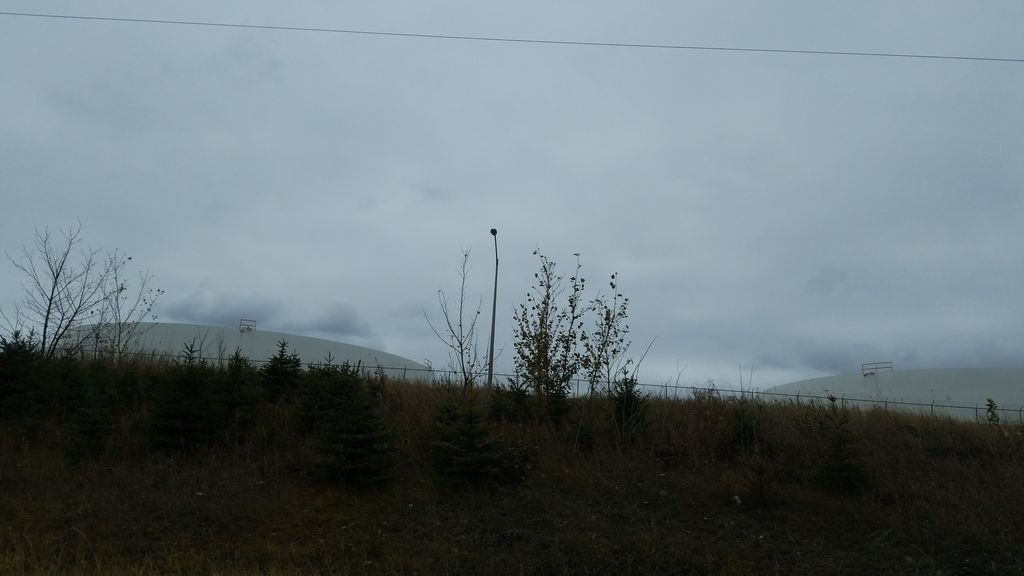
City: edmonton